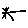
Label: star